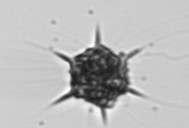
Label: Dictyocha